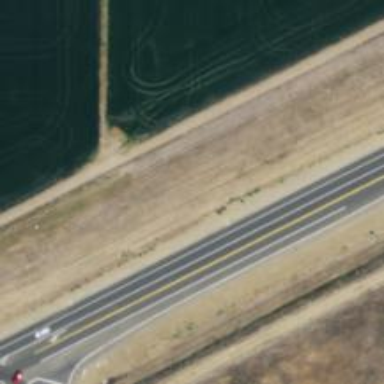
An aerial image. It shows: Asphalt road classified as trunk highway.